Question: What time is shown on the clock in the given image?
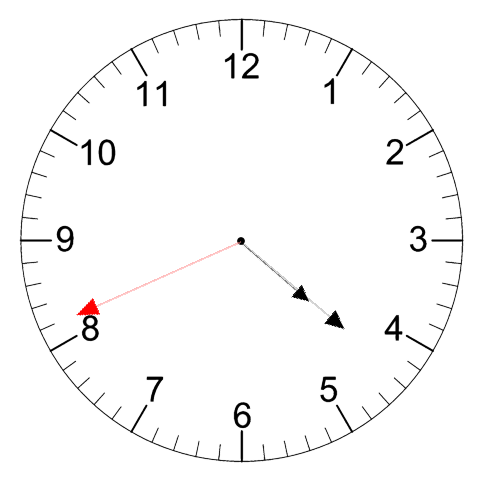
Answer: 04:21:41